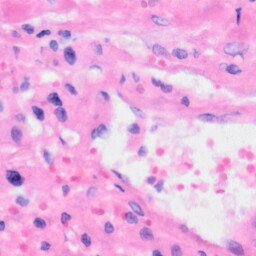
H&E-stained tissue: Liver